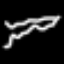
Label: squiggle